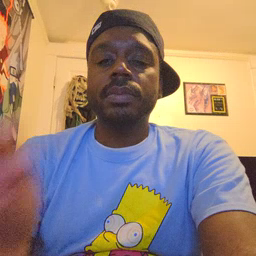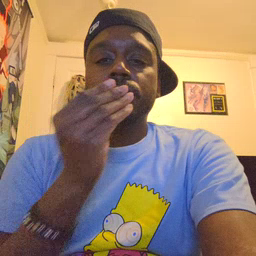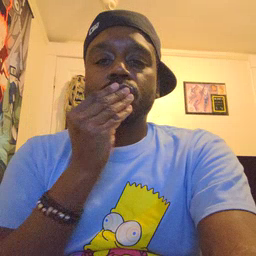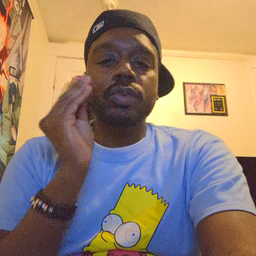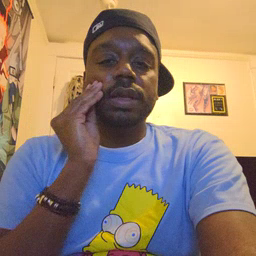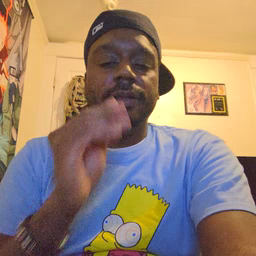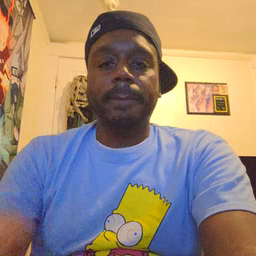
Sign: kiss